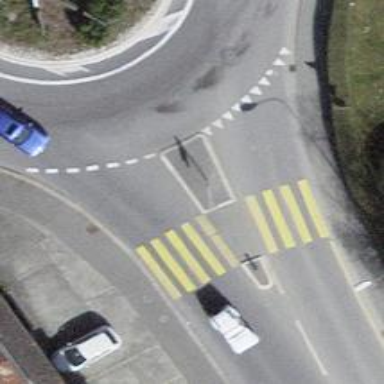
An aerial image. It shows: Road with "give way" sign.